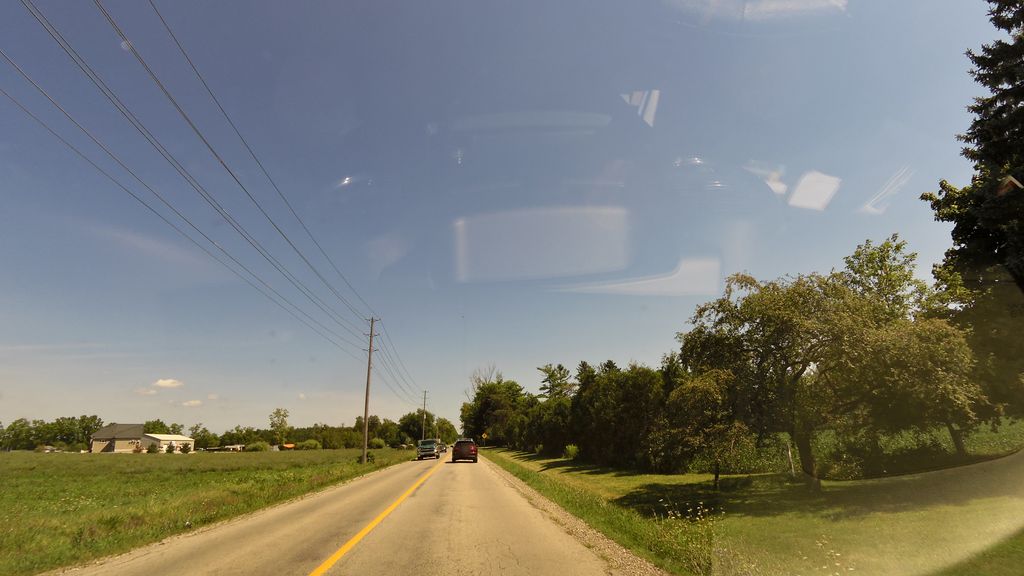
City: hamilton